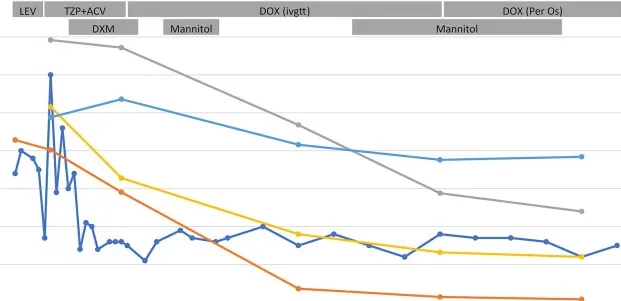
Clinical course of the 48-year-old patient. Timeline showed the dynamic monitoring of the patient's body temperature, and the level of CRP, ALT, AST, GGT. Besides, daily treatment schemes of the patient were recorded. CRP, C-reactive protein; ALT, alanine transaminase; AST, aspartate aminotransferase; GGT, gamma-glutamyltransferase; LEV, levofloxacin; TZP, piperacillin-tazobactam; ACV, acyclovir; DOX, doxycycline; DXM, dexamethasone; ivgtt, intravenously guttae.
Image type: chart (chart)